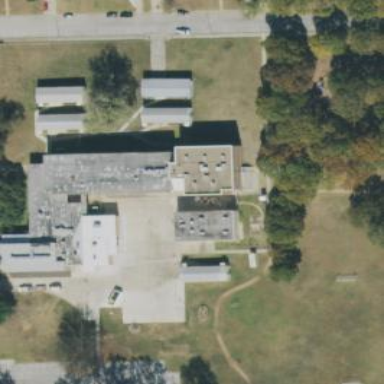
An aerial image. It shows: School.